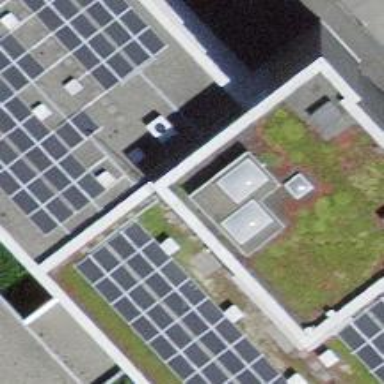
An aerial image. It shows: Solar power generator utilizing photovoltaic technology with solar photovoltaic panels.